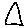
Label: triangle